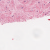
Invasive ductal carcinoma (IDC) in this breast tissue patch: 0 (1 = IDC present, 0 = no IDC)